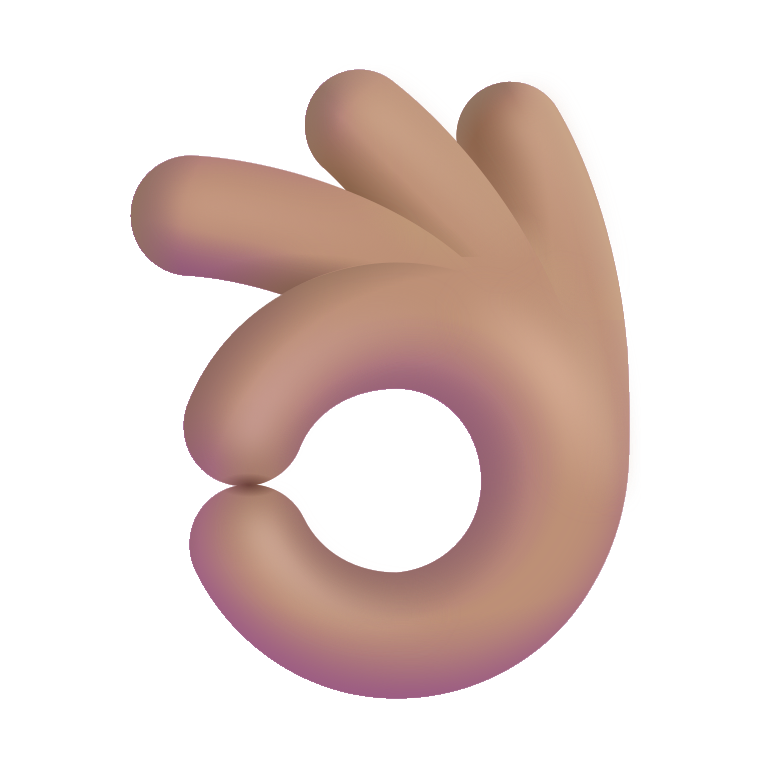
ok hand color